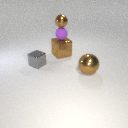
small gray metal cube in front of large brown metal cube